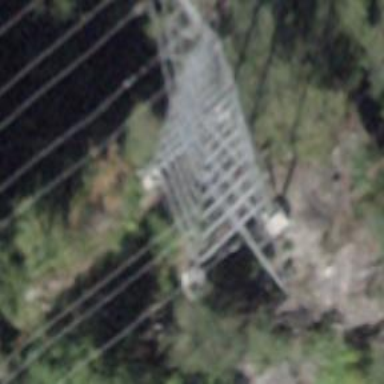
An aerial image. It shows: Power line in the image.